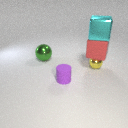
large cyan metal cube above large red rubber cube